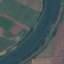
Label: River